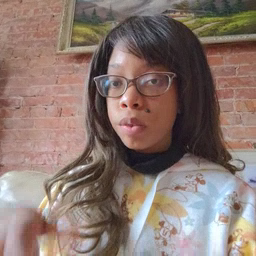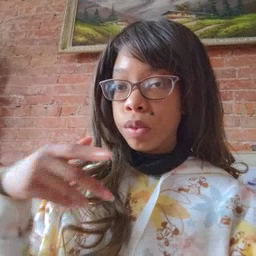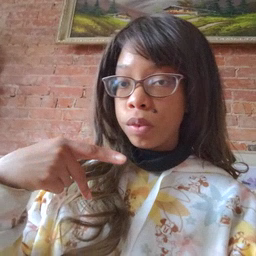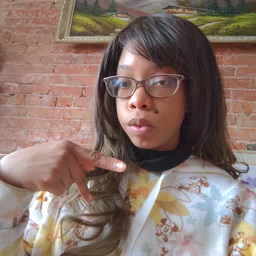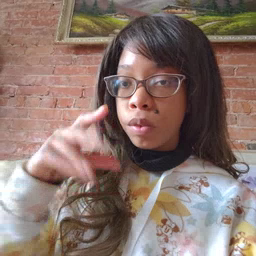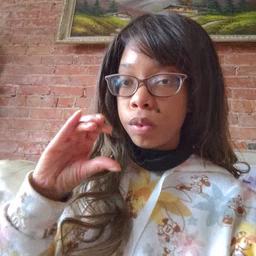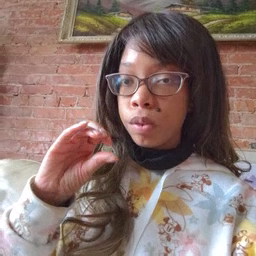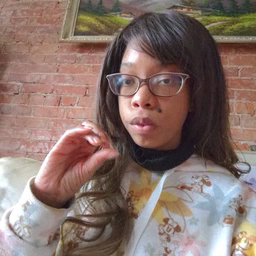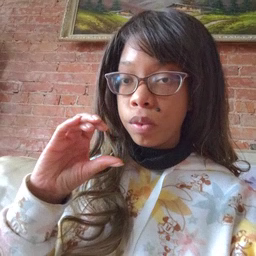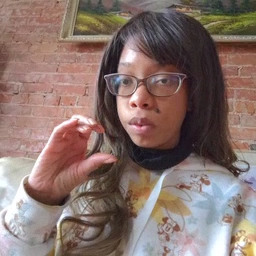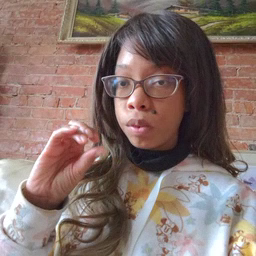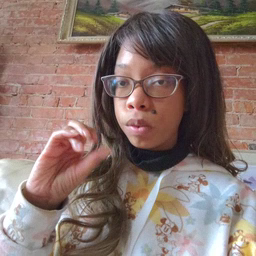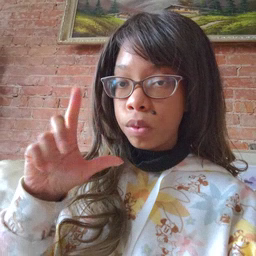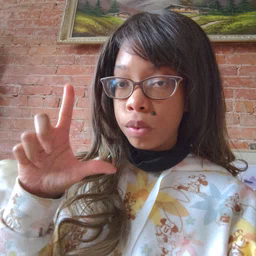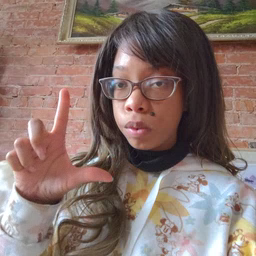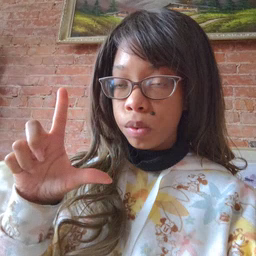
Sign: pool